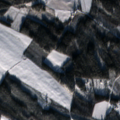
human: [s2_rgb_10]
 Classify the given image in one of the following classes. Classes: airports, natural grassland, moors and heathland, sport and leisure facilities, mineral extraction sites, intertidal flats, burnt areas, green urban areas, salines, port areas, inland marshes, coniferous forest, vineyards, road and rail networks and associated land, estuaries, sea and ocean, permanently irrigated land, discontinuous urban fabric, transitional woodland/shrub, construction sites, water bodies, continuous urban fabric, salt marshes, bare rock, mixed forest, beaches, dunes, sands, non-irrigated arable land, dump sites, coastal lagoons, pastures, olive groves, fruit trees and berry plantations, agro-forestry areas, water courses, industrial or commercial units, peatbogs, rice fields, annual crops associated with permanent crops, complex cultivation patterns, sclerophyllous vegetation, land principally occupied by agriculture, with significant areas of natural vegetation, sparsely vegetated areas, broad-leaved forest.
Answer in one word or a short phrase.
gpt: non-irrigated arable land, land principally occupied by agriculture, with significant areas of natural vegetation, coniferous forest, mixed forest, transitional woodland/shrub